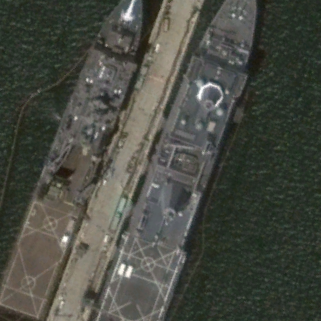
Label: combat